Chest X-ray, PA view. Patient: 77 years old, sex M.
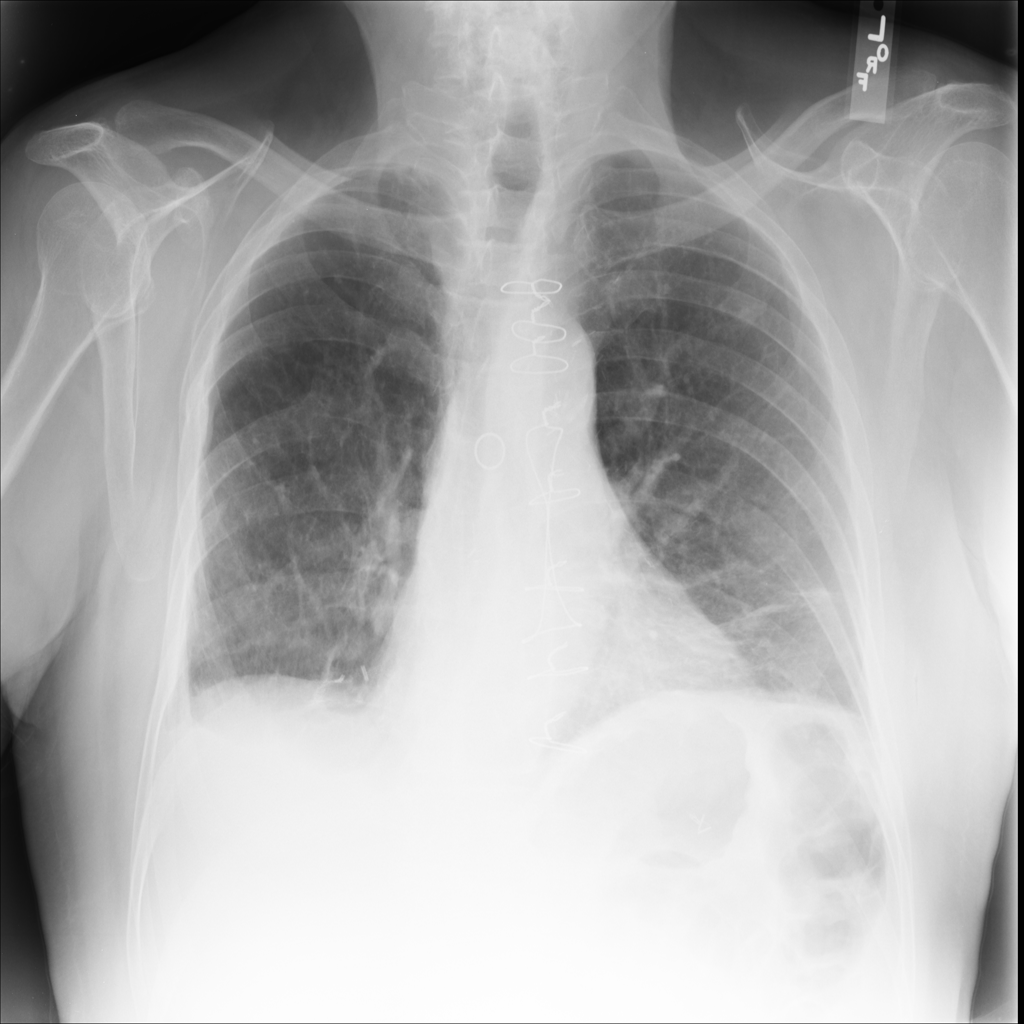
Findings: Atelectasis, Effusion